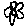
Label: flower